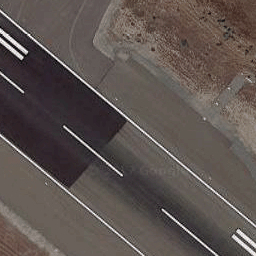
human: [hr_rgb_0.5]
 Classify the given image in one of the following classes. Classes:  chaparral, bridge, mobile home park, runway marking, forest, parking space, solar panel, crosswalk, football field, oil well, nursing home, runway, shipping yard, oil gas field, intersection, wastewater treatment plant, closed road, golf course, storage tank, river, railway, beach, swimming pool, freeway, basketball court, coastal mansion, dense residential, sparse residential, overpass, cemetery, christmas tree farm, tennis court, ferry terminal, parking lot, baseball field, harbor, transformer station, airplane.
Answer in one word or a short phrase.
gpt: runway